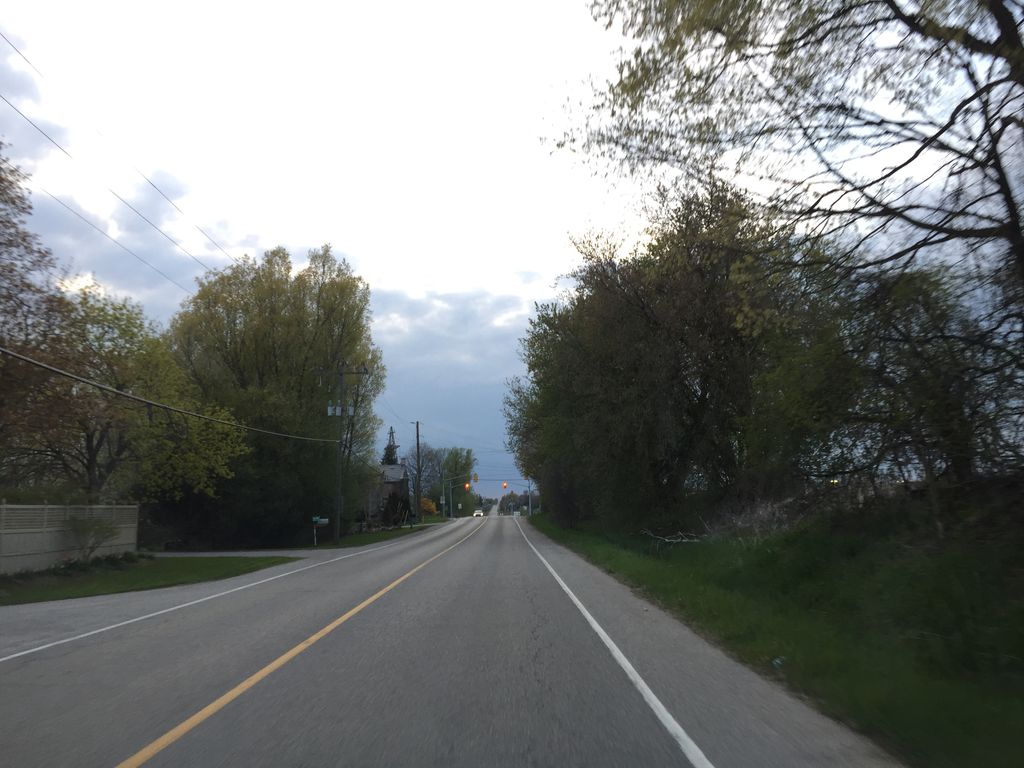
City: kitchener-waterloo